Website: macys
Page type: receipt
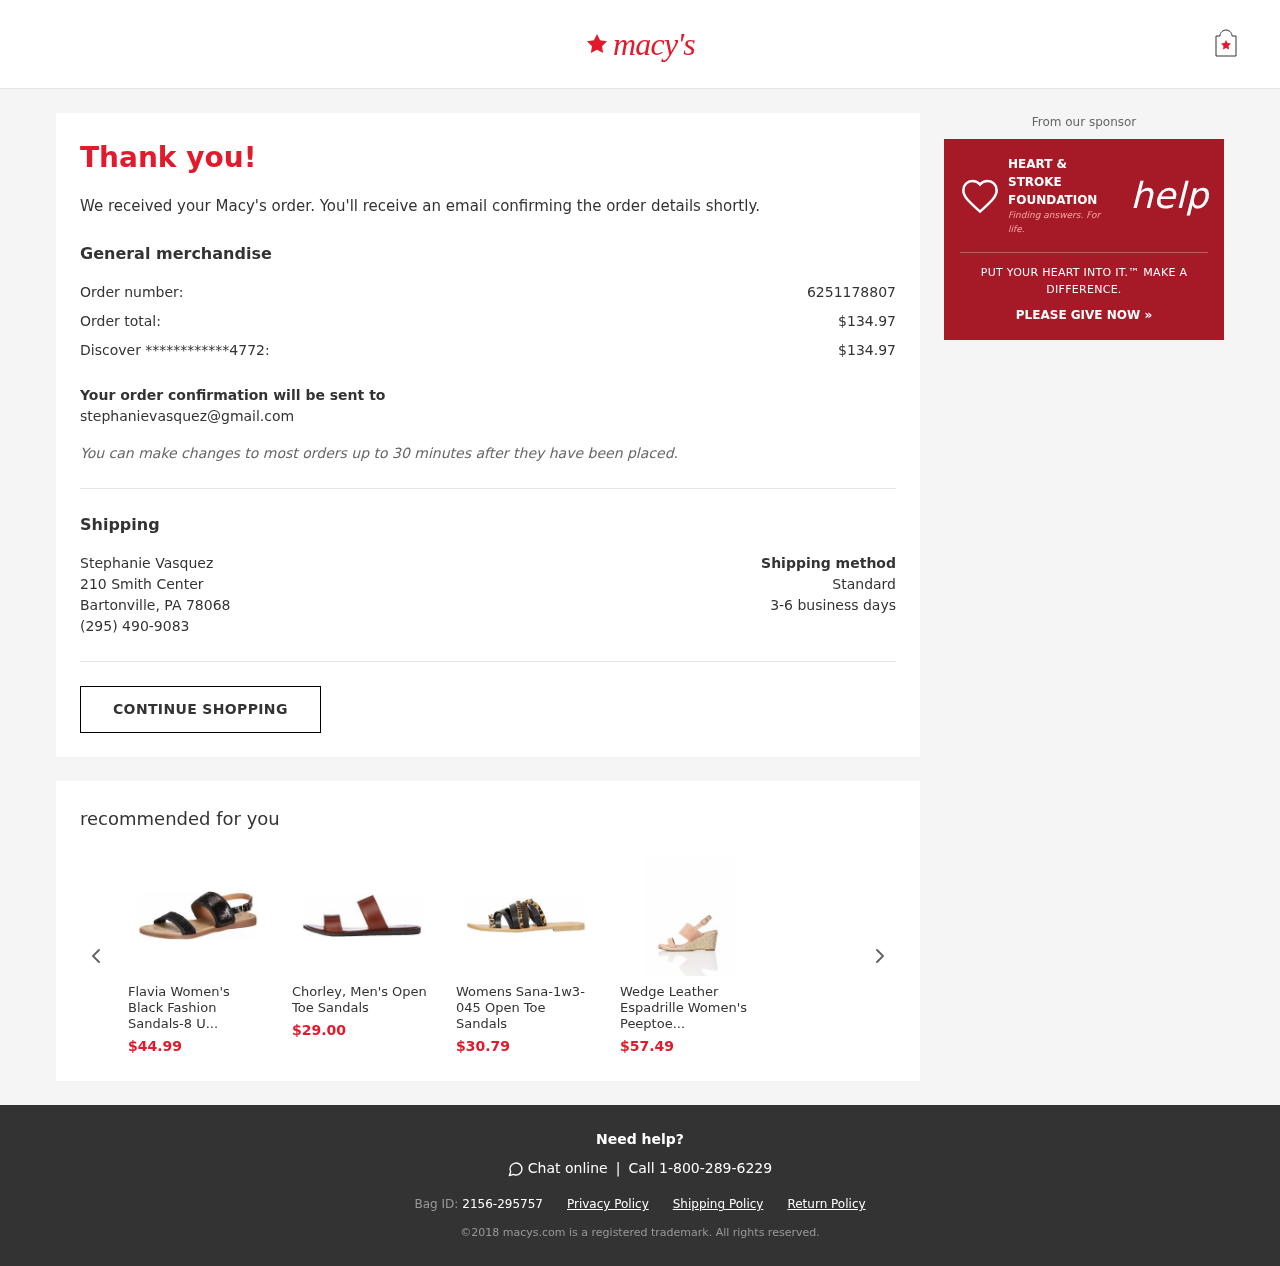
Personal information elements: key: PII_CARD_LAST4
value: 4772
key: PII_CARD_TYPE
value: Discover
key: PII_CITY_STATE_ZIP
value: Bartonville, PA 78068
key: PII_EMAIL
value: stephanievasquez@gmail.com
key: PII_FULLNAME
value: Stephanie Vasquez
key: PII_PHONE
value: (295) 490-9083
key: PII_STREET
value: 210 Smith Center
Product elements: key: PRODUCT1_PRICE
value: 44.99
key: PRODUCT1_NAME
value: Flavia Women's Black Fashion Sandals-8 U...
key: PRODUCT2_NAME
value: Chorley, Men's Open Toe Sandals
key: PRODUCT2_PRICE
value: $29.00
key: PRODUCT3_NAME
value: Womens Sana-1w3-045 Open Toe Sandals
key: PRODUCT3_PRICE
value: $30.79
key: PRODUCT4_NAME
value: Wedge Leather Espadrille Women's Peeptoe...
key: PRODUCT4_PRICE
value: $57.49
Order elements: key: ORDER_ID
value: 6251178807
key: ORDER_TOTAL
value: $134.97
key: ORDER_CARD_CHARGE
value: $134.97